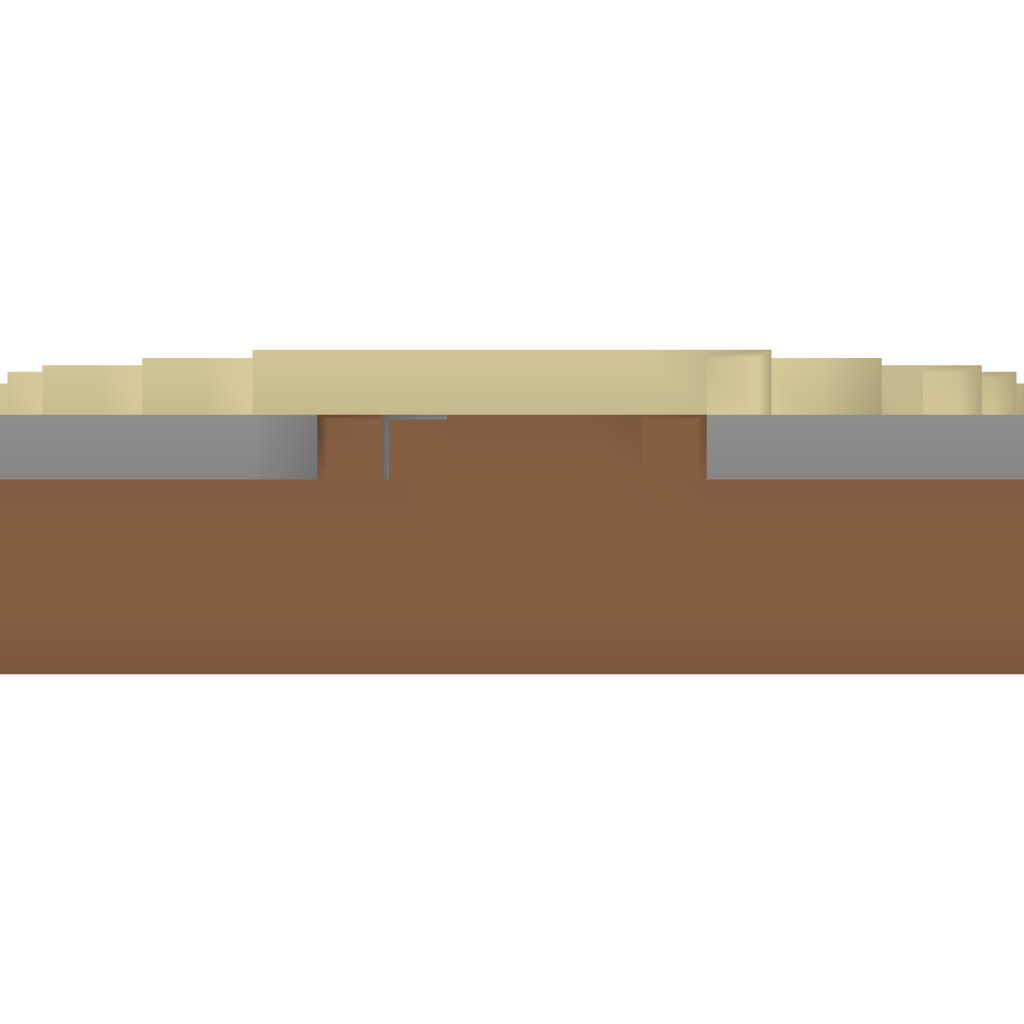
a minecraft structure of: Small Jem Pool